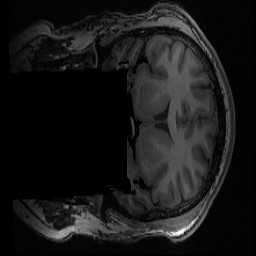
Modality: T1w
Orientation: coronal
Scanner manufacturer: ge
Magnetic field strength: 3 T
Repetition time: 0.008164 s
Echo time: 0.003184 s